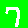
Digit: 7